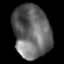
Tissue: lung
Cell type: Endothelial cells
Senescence score: 0.2166
Nuclear area (px): 1950
Mean DAPI intensity: 101.556